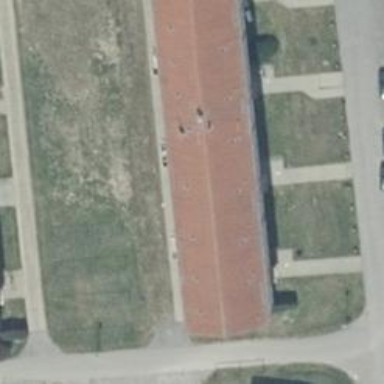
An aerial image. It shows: Gabled residential building with red roof oriented along its structure.